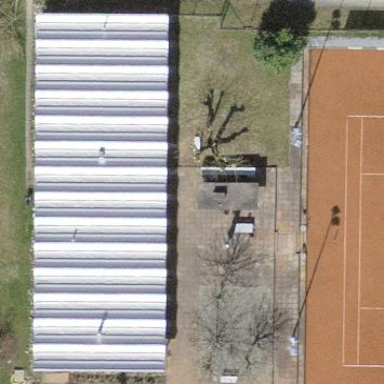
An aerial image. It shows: Residential building used as sports center.